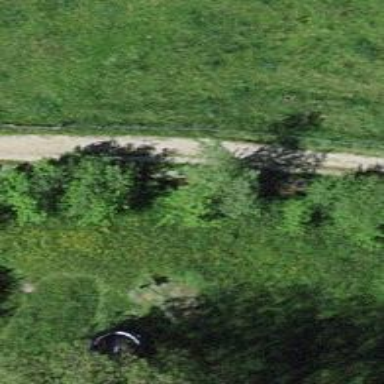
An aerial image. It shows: Footway with gravel surface.